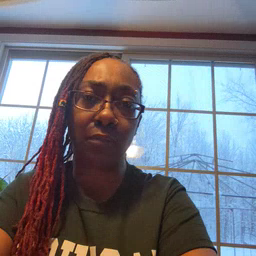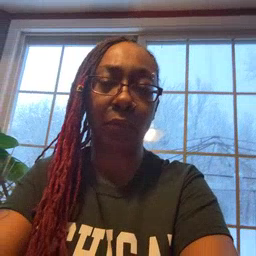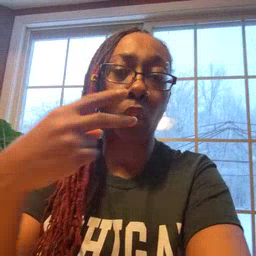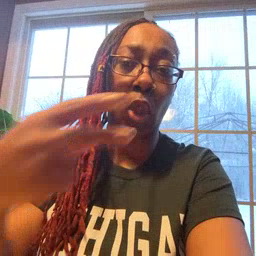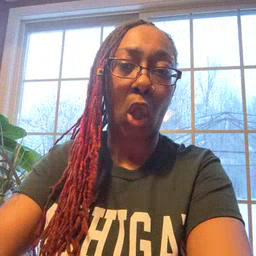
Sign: look